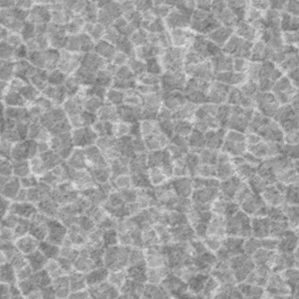
Label: frost